Field crop: maize
Growth stage: 2
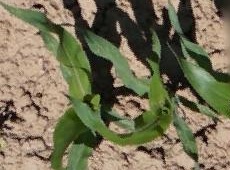
Species: maize